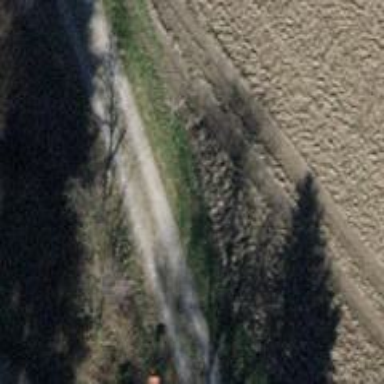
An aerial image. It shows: Pipeline marker.